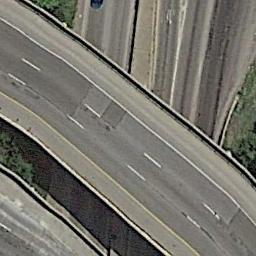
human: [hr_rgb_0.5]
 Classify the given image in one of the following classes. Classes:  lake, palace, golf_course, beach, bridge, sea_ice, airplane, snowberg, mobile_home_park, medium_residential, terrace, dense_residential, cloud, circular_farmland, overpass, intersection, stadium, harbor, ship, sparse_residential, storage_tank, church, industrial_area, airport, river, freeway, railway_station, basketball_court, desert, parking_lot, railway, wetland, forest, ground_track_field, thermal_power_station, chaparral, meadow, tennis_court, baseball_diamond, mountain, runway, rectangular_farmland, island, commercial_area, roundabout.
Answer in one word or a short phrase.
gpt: overpass